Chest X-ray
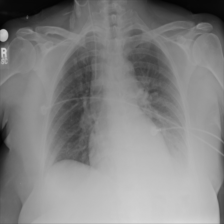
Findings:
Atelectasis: negative
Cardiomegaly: negative
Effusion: negative
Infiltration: negative
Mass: negative
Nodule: negative
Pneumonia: negative
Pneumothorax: negative
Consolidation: negative
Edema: negative
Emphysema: negative
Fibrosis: negative
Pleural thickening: negative
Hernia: negative